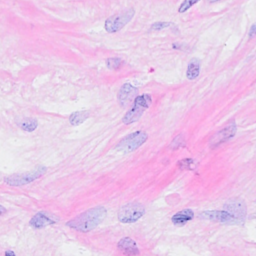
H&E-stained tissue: Breast